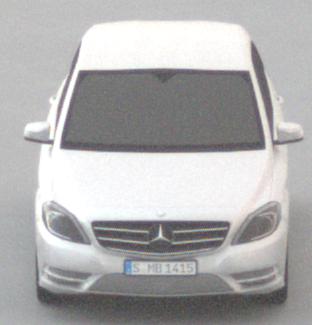
Make: Mercedes-Benz
Model: B 180 BlueEFFICIENCY
Detailed model: B-Class (246)
Model produced from: 2011/11
Model produced until: 2012/10
Doors: 5
Color: white
Road condition: dry road
Daytime: night
Contrast: low contrast